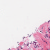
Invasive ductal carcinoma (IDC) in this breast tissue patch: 1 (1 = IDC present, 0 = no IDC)